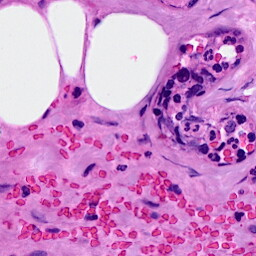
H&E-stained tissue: Breast